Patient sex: M
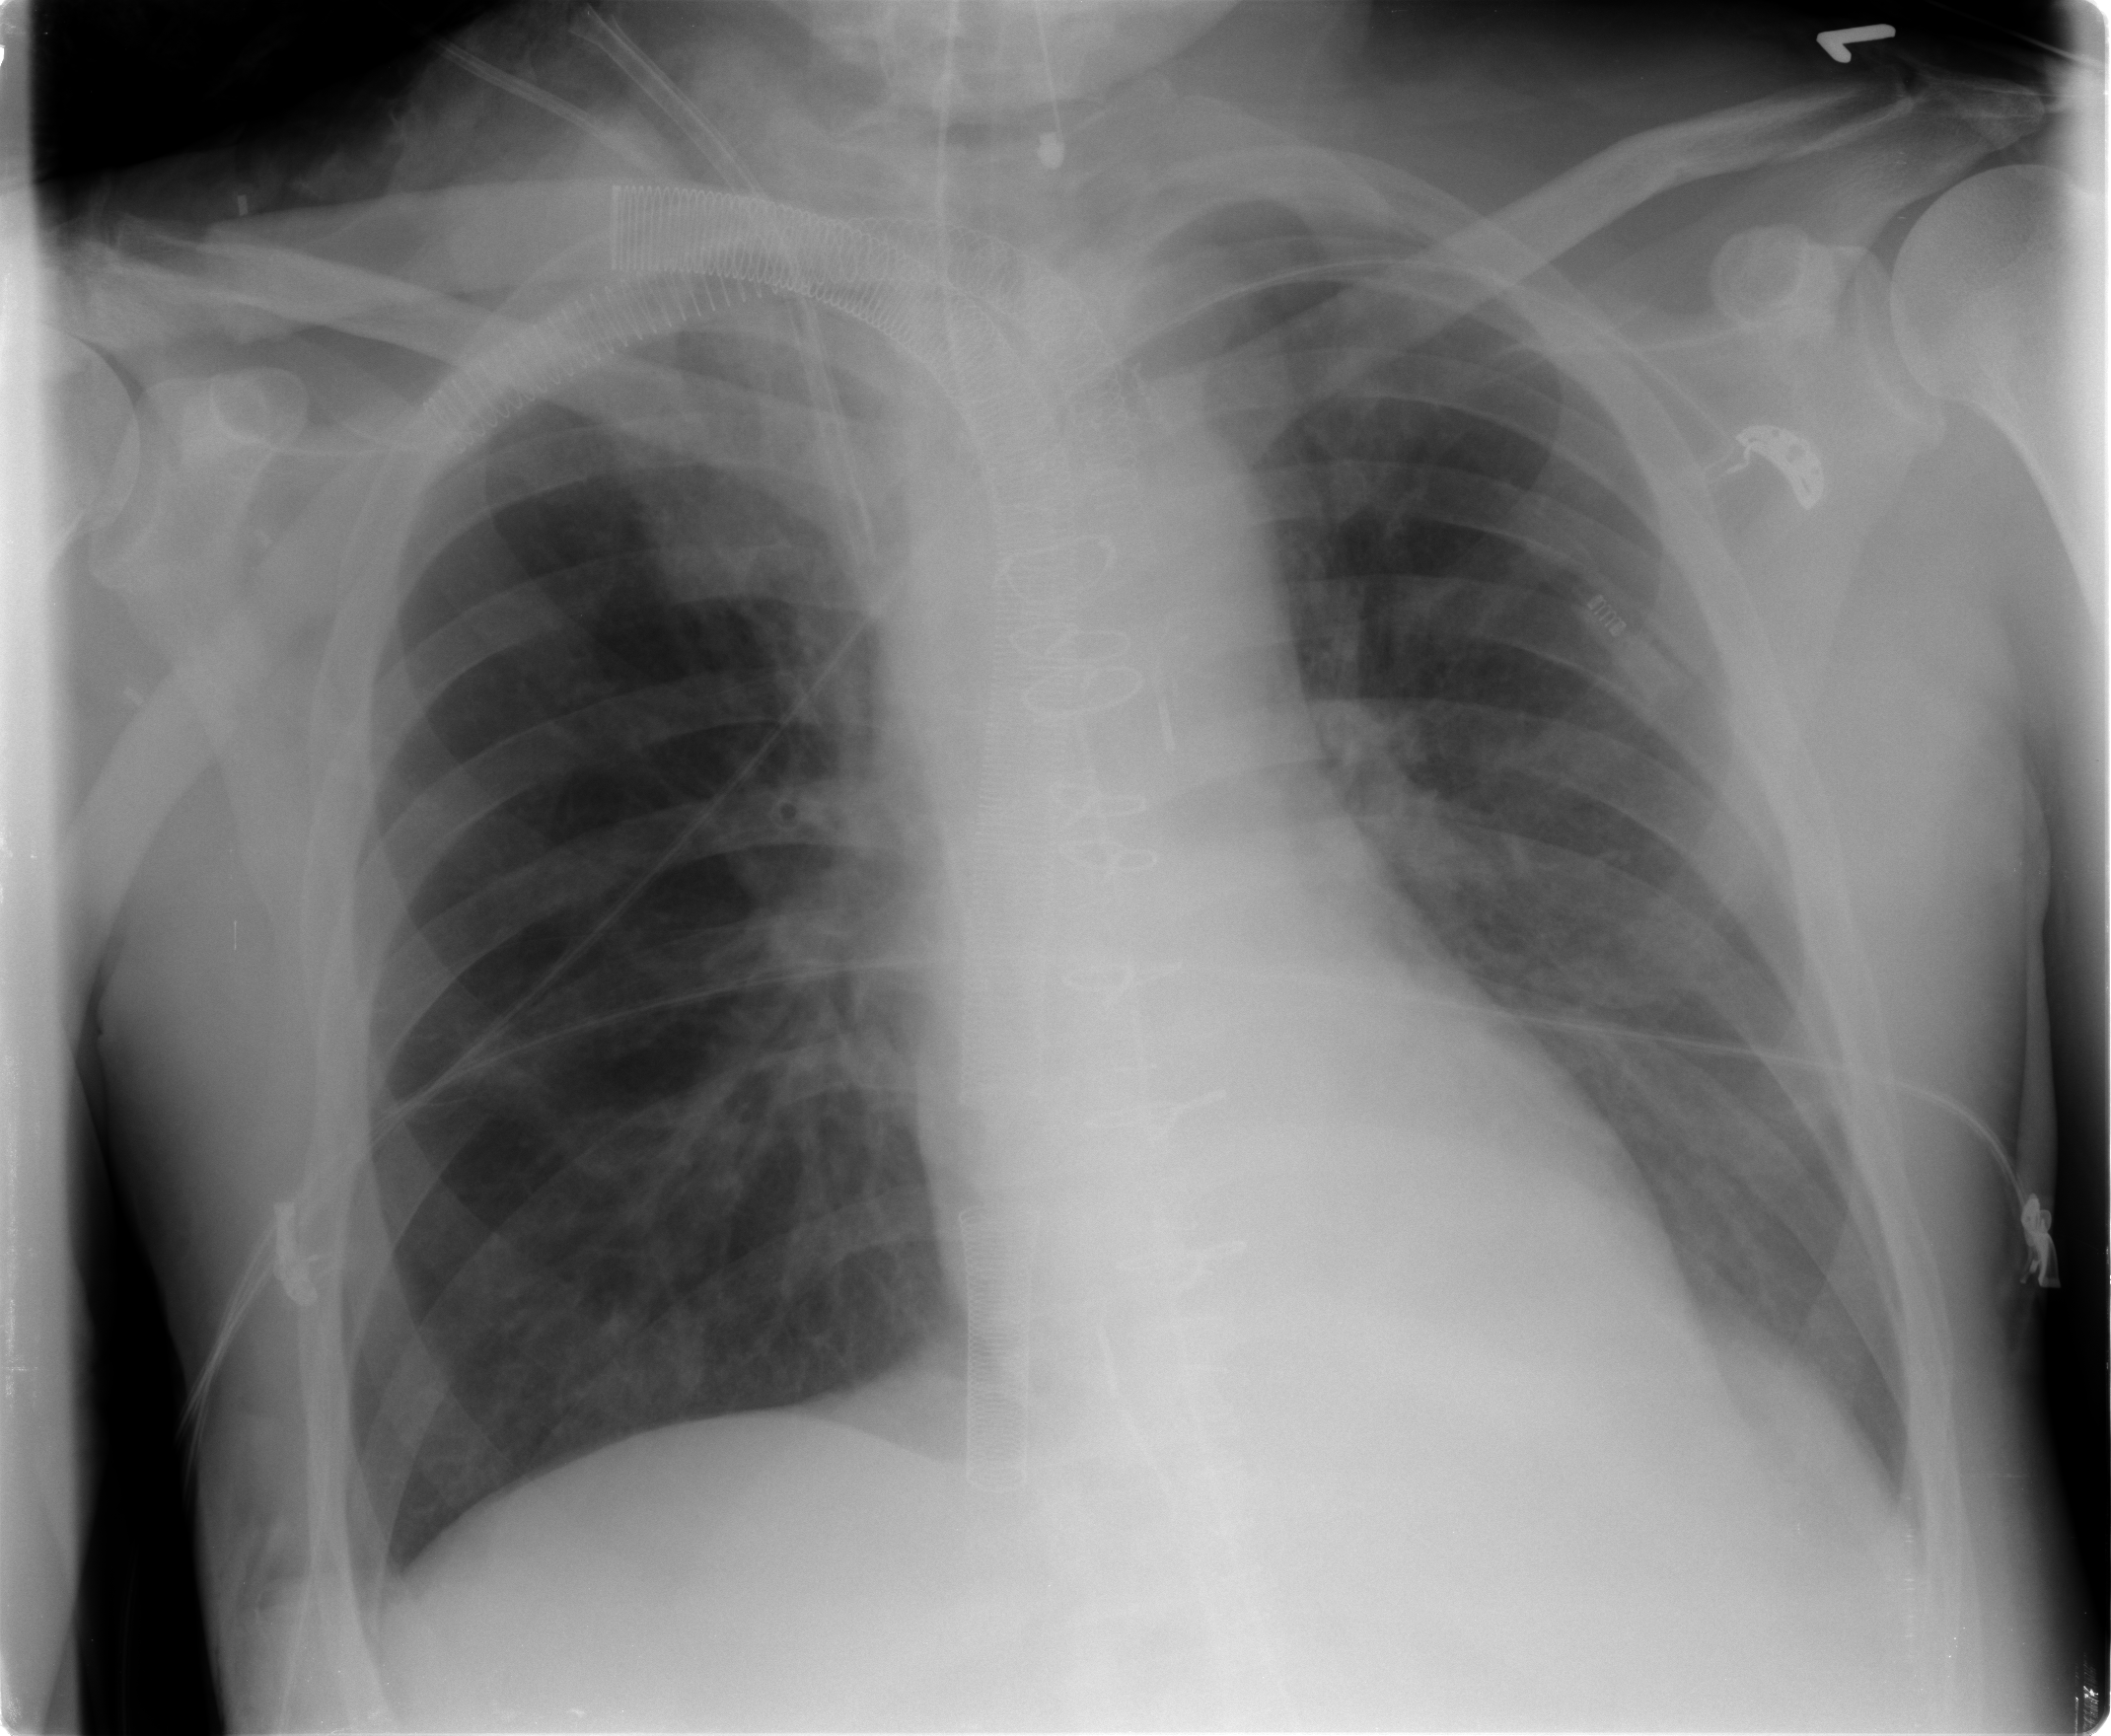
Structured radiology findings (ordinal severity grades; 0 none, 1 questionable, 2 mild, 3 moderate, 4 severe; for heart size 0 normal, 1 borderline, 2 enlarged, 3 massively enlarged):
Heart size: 0
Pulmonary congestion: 2
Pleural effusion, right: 0
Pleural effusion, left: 1
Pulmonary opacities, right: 0
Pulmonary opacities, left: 0
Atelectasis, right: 0
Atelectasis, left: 2